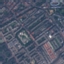
Land use / land cover: Residential